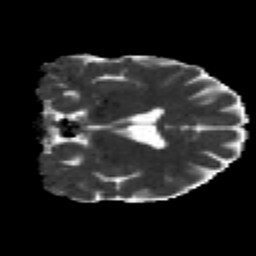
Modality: MD
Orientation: coronal
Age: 37
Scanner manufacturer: siemens
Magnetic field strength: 3 T
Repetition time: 2.2 s
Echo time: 0.084 s